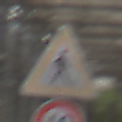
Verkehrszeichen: FussgaengerLinks
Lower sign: Geschwindigkeit60
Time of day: Midday
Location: Roofed (Special)
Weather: Overcast
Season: NotSpecified
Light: Natural